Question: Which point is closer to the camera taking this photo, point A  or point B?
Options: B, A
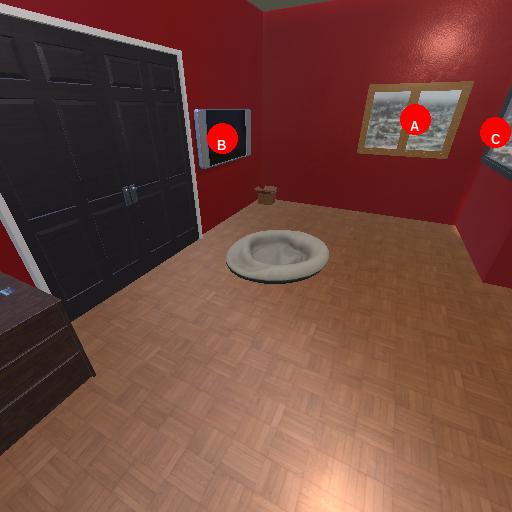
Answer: B